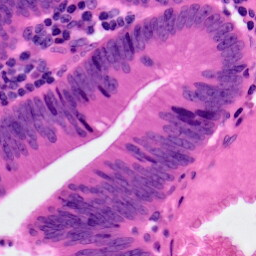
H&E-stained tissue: Colon